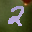
Label: 2